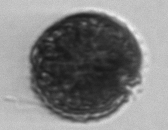
Label: Alexandrium_catenella